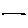
Label: line